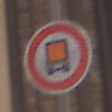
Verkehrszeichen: VerbotKennzeichnungspflichtigeKraftfahrzeugeGefaehrlicheGueter
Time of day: Midday
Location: Outdoor (Urban)
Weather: PartlyCloudy
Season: NotSpecified
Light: Natural